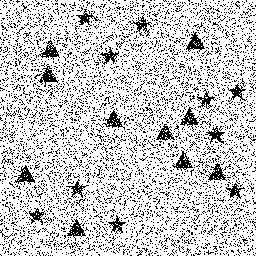
Squares: 0
Triangles: 10
Stars: 10
Total shapes: 20